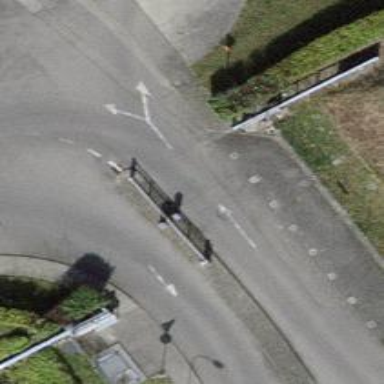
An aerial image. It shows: Gate.